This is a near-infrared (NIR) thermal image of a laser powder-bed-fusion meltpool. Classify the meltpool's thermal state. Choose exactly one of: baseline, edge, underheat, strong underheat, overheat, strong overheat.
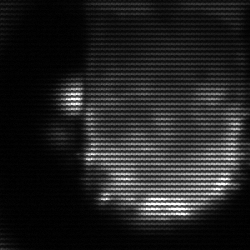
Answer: baseline